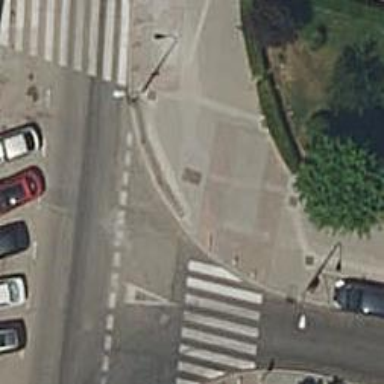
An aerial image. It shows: Bollard barrier.